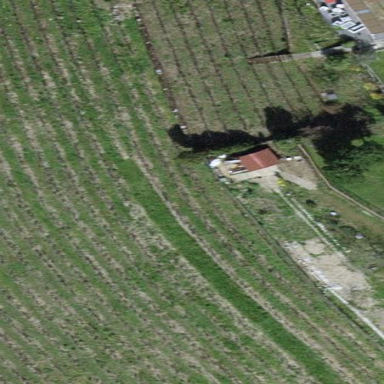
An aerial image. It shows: Vineyard where grapes are grown.